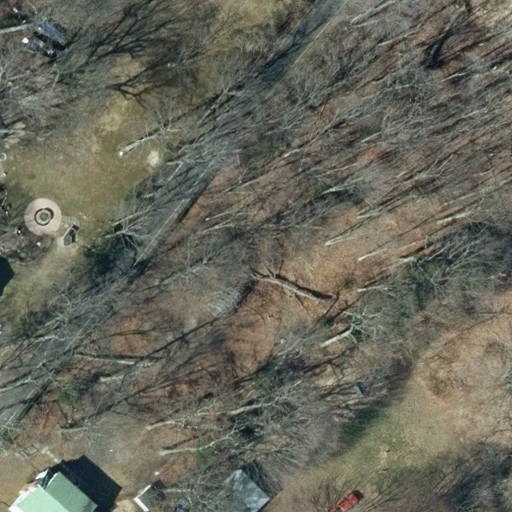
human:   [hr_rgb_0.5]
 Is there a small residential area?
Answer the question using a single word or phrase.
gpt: no

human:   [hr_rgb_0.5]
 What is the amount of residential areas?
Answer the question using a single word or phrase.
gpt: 1

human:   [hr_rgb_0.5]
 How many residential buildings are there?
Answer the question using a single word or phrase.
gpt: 2

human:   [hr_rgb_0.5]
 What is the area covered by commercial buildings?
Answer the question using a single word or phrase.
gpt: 0m2

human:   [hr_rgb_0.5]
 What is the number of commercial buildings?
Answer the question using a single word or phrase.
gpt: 0

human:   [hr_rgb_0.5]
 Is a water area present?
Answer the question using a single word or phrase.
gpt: no

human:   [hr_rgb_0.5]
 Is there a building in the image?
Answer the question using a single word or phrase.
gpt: yes

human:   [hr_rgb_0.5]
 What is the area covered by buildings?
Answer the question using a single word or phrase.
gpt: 144m2

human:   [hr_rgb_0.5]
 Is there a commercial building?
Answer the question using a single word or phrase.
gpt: no

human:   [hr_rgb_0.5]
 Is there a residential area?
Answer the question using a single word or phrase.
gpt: yes

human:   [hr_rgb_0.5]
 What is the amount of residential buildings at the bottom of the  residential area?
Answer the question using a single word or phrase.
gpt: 0

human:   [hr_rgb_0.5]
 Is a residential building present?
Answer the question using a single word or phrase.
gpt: yes

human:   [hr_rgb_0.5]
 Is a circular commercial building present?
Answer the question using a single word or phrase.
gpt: no

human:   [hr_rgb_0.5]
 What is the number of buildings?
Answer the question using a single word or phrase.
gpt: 2

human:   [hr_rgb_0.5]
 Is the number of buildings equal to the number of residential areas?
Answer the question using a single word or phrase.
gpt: no

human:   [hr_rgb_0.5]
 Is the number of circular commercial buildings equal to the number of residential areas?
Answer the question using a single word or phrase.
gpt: no

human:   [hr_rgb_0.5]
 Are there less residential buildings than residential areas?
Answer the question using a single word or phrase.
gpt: no

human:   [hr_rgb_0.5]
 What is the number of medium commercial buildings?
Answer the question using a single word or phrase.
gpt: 0

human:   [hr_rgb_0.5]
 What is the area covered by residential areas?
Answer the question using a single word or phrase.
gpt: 10637m2

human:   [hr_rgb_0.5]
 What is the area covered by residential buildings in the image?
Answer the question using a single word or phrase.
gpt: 144m2

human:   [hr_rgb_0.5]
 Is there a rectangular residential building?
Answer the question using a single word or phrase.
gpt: yes

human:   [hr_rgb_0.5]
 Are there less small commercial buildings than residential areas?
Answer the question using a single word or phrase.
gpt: yes

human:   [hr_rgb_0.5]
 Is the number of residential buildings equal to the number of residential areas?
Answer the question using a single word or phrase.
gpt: no

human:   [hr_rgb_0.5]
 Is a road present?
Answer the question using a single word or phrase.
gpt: no

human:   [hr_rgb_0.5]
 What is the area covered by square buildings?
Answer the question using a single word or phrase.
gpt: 0m2

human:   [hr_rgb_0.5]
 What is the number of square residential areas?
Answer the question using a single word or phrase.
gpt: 0

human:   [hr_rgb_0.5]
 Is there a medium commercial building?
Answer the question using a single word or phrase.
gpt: no

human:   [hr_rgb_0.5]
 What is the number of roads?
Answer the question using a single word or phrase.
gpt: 0

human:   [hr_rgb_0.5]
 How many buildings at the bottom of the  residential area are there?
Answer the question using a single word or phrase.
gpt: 0

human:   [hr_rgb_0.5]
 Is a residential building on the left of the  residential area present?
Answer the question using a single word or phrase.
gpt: no

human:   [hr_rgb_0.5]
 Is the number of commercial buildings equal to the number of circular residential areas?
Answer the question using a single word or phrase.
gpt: yes

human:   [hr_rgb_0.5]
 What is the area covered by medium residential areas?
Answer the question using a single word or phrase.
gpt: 0m2

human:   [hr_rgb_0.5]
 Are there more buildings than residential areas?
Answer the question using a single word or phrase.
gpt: yes

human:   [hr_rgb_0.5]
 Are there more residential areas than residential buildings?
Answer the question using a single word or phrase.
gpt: no

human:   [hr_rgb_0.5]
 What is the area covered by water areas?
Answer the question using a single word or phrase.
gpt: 0m2

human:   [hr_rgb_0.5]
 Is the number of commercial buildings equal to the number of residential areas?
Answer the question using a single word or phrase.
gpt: no

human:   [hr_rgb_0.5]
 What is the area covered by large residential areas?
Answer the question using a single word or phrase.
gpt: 10637m2

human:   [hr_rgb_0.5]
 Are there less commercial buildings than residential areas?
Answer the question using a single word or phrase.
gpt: yes

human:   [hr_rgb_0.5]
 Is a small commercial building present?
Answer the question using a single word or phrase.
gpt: no

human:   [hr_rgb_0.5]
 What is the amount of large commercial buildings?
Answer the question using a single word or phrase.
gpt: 0

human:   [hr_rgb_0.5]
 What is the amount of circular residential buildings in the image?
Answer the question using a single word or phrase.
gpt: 0

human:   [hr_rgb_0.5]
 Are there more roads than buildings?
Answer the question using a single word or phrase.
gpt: no

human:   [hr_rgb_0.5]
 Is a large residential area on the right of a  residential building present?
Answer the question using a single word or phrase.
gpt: no

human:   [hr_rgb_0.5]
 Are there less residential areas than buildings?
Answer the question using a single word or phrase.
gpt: yes

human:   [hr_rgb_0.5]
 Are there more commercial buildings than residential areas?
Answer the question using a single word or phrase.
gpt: no

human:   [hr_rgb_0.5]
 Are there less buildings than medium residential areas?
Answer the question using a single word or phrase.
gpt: no

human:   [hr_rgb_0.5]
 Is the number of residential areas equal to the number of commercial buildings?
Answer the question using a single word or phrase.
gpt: no

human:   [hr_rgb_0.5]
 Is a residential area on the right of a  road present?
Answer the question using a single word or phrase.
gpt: no

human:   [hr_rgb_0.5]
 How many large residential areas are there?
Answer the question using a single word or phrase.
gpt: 1

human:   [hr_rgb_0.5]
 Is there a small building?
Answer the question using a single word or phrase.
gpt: yes

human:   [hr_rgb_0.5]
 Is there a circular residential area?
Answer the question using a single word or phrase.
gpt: no

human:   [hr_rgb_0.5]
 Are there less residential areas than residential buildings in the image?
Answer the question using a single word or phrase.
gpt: yes

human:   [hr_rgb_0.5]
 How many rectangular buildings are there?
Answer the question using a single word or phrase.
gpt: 2

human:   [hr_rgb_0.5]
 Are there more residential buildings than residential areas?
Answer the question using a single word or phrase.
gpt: yes

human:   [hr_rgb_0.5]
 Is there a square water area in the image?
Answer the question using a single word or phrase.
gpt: no

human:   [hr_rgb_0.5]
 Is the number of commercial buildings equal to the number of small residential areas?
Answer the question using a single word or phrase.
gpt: yes

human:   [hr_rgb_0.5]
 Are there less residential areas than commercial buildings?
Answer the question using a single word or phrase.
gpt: no

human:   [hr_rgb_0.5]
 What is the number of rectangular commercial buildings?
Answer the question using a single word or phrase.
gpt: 0

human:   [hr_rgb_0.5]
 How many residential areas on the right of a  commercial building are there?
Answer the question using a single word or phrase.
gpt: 0

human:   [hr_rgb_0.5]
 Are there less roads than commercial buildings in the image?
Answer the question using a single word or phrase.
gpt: no

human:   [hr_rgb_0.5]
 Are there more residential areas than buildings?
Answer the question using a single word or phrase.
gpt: no

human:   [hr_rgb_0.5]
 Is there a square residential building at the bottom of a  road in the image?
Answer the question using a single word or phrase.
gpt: no

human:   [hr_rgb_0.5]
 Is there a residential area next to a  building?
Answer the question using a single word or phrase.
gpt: yes

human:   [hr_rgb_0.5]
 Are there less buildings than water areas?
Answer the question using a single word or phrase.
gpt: no